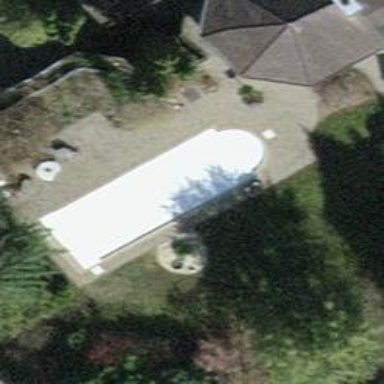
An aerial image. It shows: Swimming pool located in leisure land.